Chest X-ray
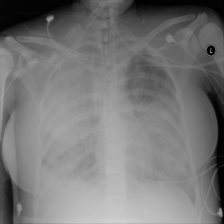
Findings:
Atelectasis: negative
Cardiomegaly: negative
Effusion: negative
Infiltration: negative
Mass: negative
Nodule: negative
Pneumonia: negative
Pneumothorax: negative
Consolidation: positive
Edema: negative
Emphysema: negative
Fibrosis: negative
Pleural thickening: negative
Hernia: negative